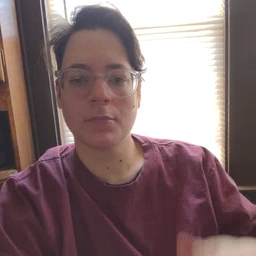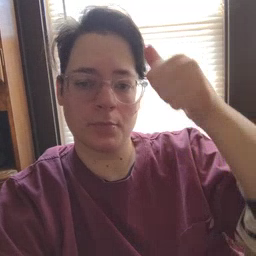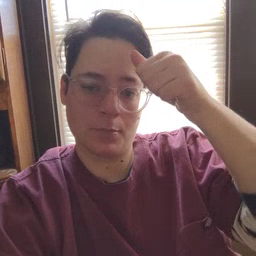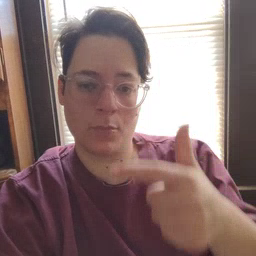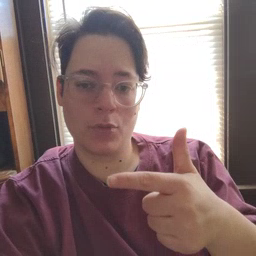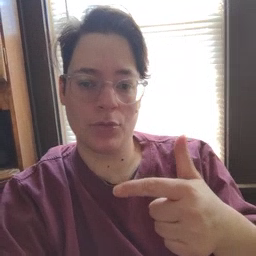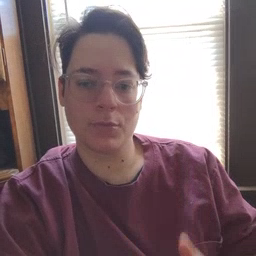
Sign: brother